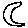
Label: moon